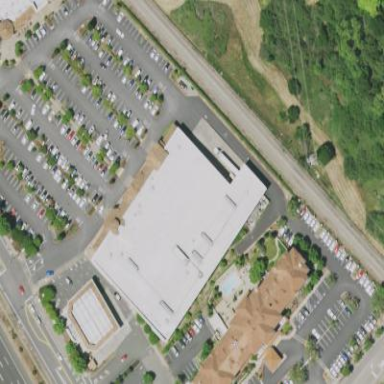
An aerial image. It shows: Building that houses supermarket.